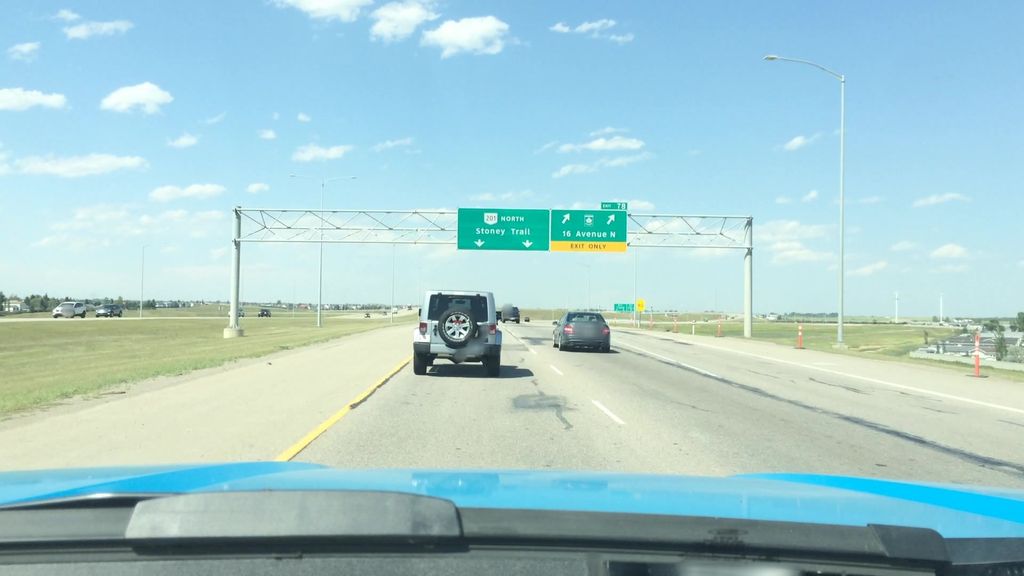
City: calgary